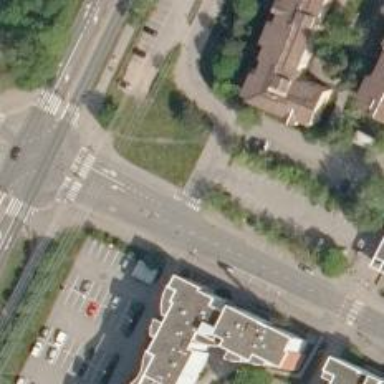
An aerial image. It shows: Road with "give way" sign.